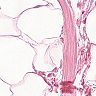
Metastatic tissue present: no